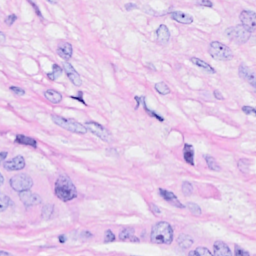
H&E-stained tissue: Breast